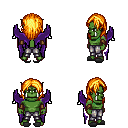
a pixel art fantasy rpg character, male body template, orc, green skin, purple wings, metal pants, light blonde long hairstyle, cloth bracers, gray slippers, four views (front, back, left, right), 2x2 character sprite sheet, small pixel art, hard edges, no anti-aliasing